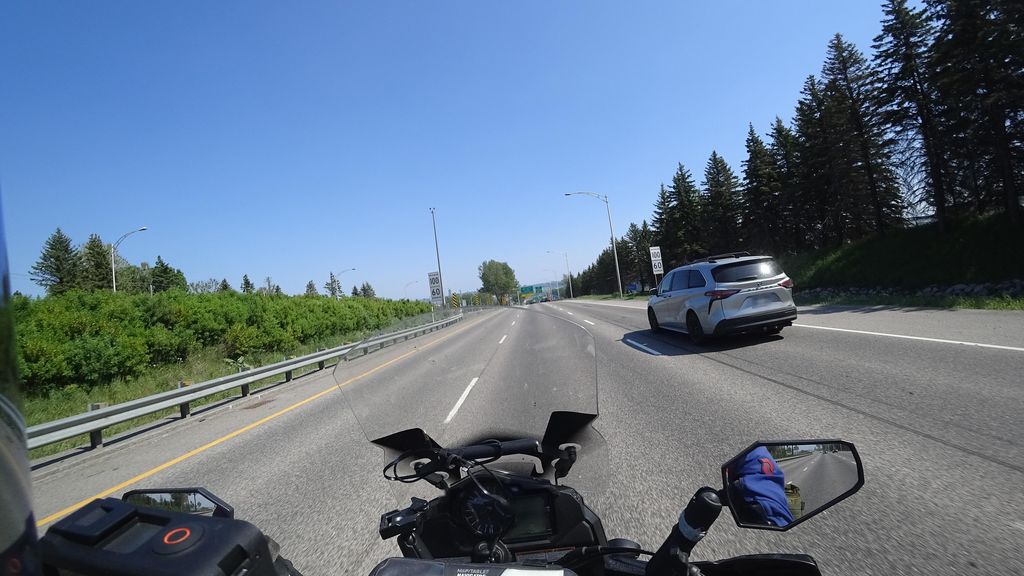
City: quebec_city